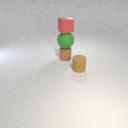
small brown rubber cylinder behind small brown rubber cylinder